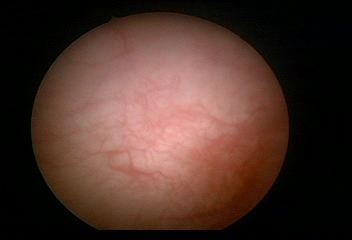
Modality: WLC
Class: Normal mucosa
Bladder cancer association: No